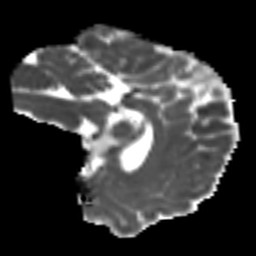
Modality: MD
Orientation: sagittal
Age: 25
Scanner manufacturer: siemens
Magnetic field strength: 3 T
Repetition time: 4.52 s
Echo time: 0.084 s